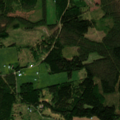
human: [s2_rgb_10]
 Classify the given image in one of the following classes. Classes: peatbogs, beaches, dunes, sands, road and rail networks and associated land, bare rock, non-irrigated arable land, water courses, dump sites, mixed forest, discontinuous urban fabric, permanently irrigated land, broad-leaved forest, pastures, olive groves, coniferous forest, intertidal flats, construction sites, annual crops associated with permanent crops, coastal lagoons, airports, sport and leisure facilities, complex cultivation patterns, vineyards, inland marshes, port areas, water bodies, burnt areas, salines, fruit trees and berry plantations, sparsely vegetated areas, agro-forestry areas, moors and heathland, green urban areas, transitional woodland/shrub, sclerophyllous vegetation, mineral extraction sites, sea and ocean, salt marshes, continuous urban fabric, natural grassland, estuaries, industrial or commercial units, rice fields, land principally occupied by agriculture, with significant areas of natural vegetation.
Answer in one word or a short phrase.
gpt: land principally occupied by agriculture, with significant areas of natural vegetation, coniferous forest, mixed forest